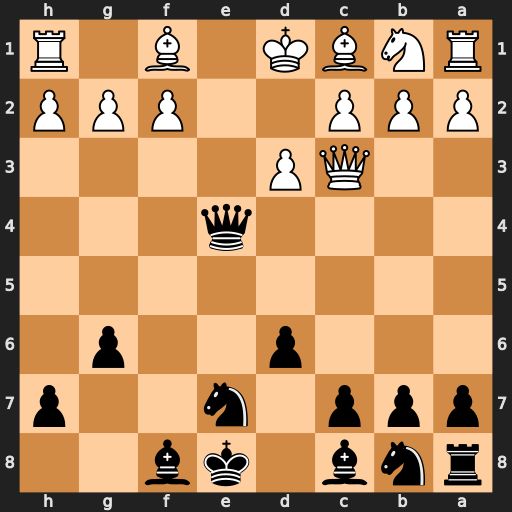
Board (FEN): rnb1kb2/ppp1n2p/3p2p1/8/4q3/2QP4/PPP2PPP/RNBK1B1R
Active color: b
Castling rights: q
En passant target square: -
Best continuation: Bg4+ f3 Bxf3+ gxf3 Qxf3+